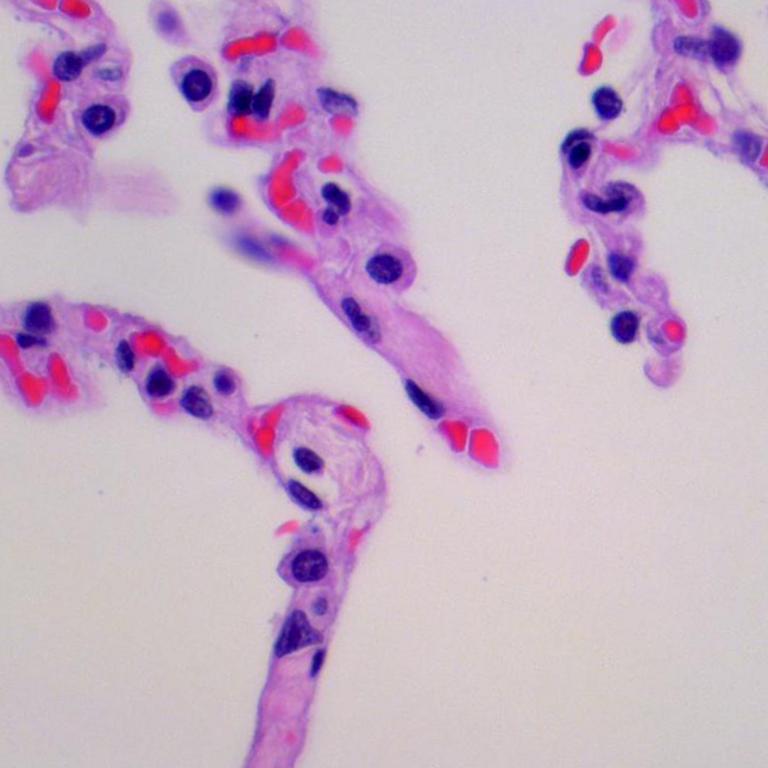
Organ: lung
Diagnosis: benign